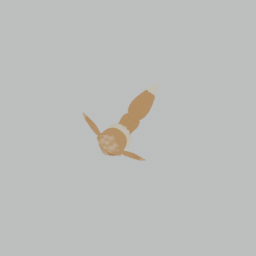
Label: animals